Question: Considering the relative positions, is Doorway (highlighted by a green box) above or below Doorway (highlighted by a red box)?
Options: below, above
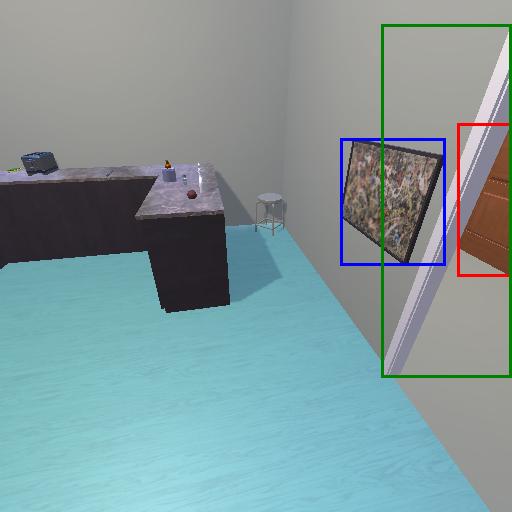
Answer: below